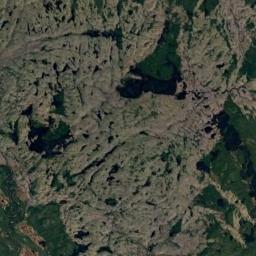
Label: wetland